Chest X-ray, AP view. Patient: 39 years old, sex M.
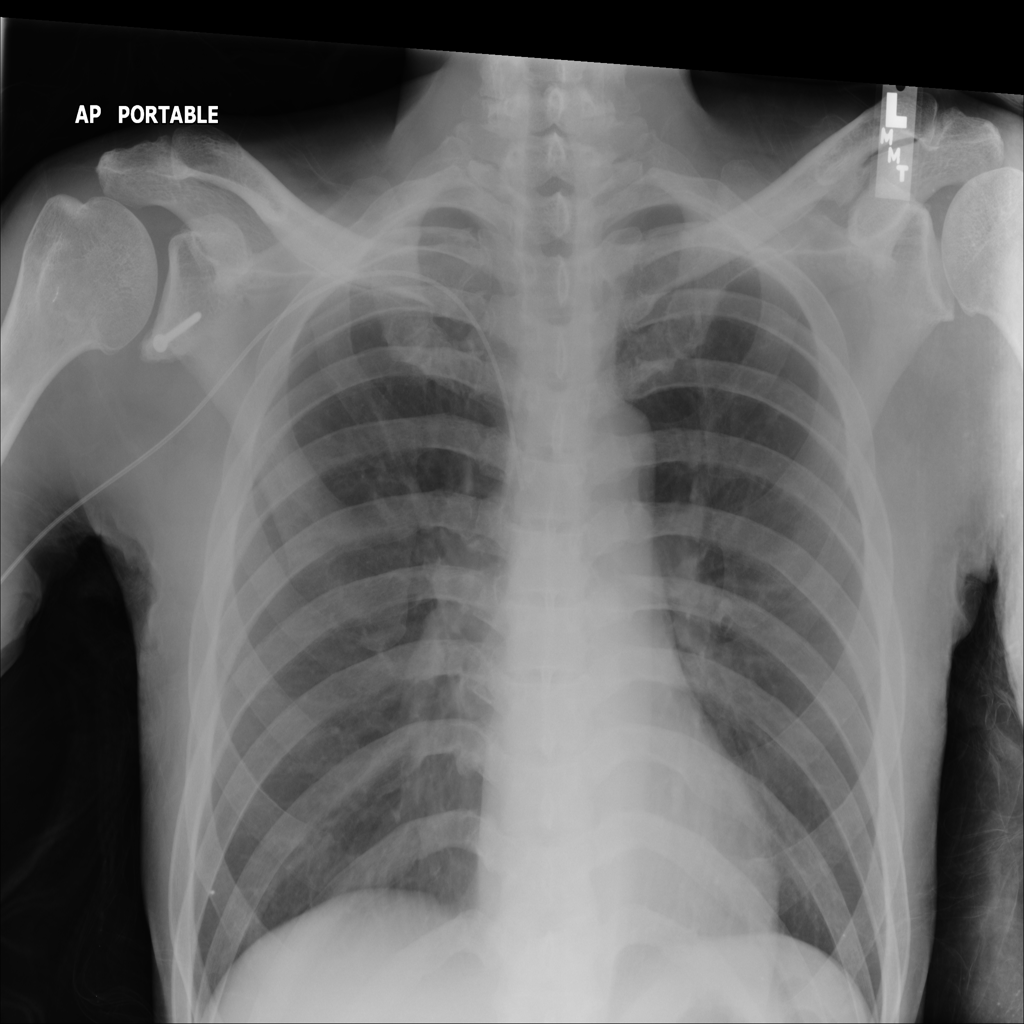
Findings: No Finding